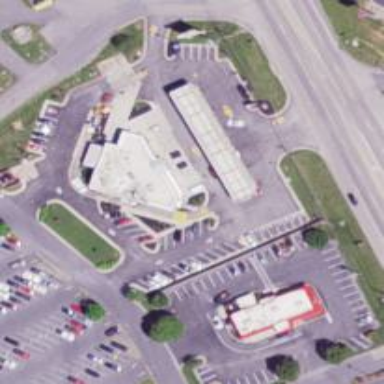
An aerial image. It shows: Convenience shop.